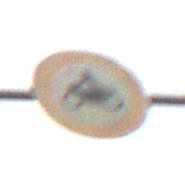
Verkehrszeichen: VerbotKraftraeder
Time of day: MorningAfternoon
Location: Outdoor (Nature)
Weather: Overcast
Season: NotSpecified
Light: Natural